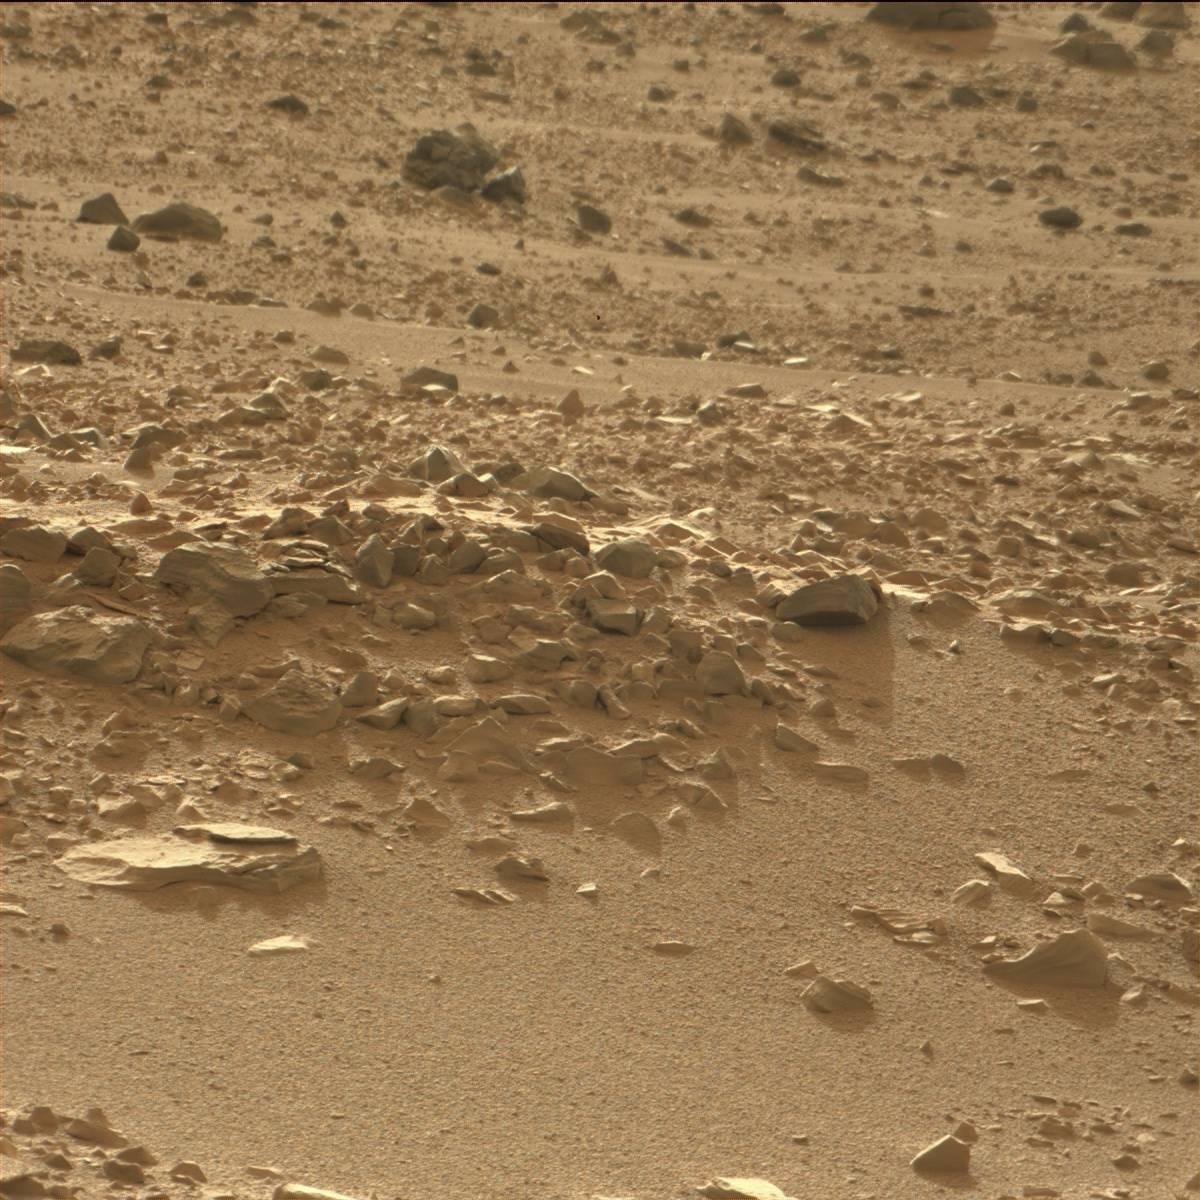
Terrain classes present: Bedrock, Sand / Soil